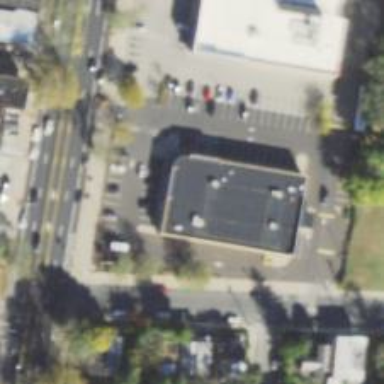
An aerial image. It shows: Pharmacy providing healthcare services.